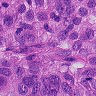
Metastatic tissue present: yes